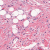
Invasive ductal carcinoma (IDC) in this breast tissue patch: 1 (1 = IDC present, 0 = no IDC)